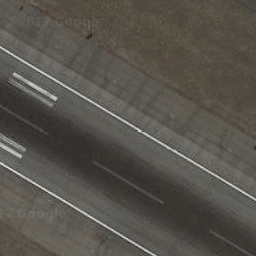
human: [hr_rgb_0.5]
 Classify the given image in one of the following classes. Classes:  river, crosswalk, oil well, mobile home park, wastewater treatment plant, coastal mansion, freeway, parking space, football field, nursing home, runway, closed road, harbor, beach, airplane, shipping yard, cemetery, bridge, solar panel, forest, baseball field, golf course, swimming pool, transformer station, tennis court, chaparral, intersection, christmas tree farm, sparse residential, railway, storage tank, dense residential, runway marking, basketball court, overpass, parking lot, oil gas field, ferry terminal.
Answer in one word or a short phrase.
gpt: runway